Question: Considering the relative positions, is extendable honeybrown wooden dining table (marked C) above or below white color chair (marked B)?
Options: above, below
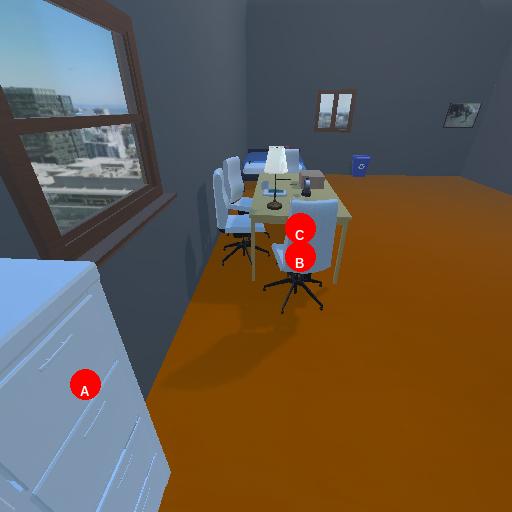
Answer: above